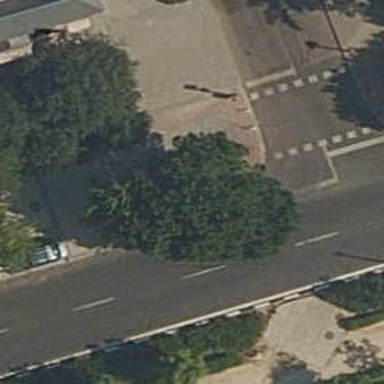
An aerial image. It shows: Sidewalk.